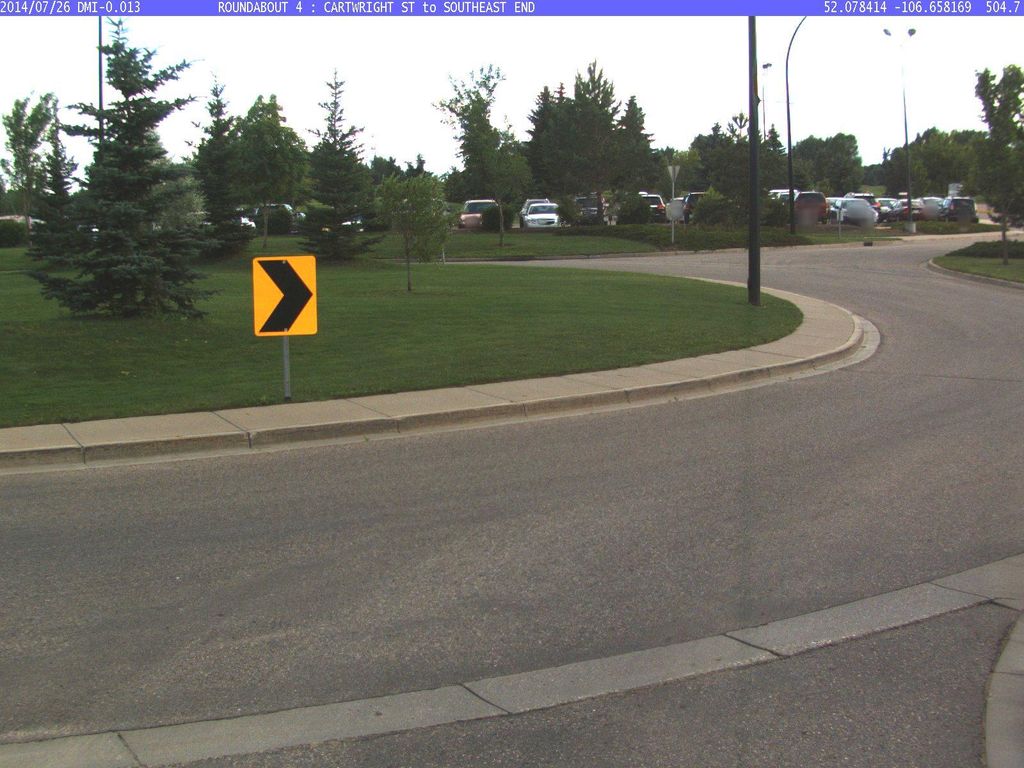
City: saskatoon